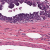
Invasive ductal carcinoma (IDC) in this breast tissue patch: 0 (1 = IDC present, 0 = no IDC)